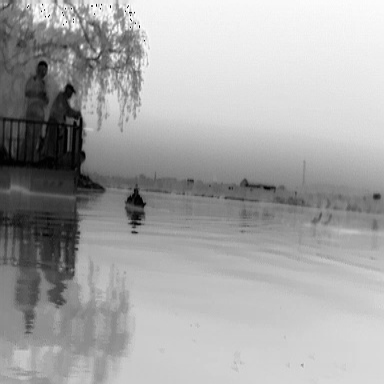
There is a warship in the infrared image.